Question: I'd like to produce a 'bar chart' that highlights different categories - I use 'geom_col' with a facet for each of the countries.
The issue is that the coloured version does not align with the ''greyed'' version of the specific country; instead it's always at the bottom of chart.

Produced with this code:
'''
# Steel production data
steel <- tribble(
~country, ~"2016", ~"2017", ~"2018", ~"2019",
"China", 828.4, 853.7, 863.9, 988.2,
"Japan", 104.9, 104.7, 104.2, 99.6,
"India", 95.0, 101.5, 107.8, 111.5,
"USA", 80.2, 81.6, 84.2, 88.2,
"Other", 564.8, 577.7, 587.8, 549.9
)
# Pivot the data and turn country into factors
steel_long <- tidyr::pivot_longer(steel, -country, names_to = "year", values_to = "production")
names(steel_long) <- tolower(names(steel_long))
steel_long$country <- as.factor(steel_long$country)
steel_long$country <- forcats::fct_relevel(steel_long$country, "Other", after = Inf) # Always put RotW last
steel_long$country2 <- steel_long$country # Add second country to add the grey lines on the mini charts
steel_long$year <- lubridate::make_date(year = steel_long$year, 12, 31)
# Graph - Column
ggplot() +
geom_col(data = steel_long[, 2:4],
mapping = aes(x = year, y = production, group = country2), colour = "white", fill = "grey", lwd = 1) +
geom_col(data = steel_long, mapping = aes(x = year, y = production, fill = country), lwd = 1.1) +
facet_wrap(~country) +
labs(title = "Global steel production (Source: World Steel Association)", x = "", y = "Million metric tons") +
guides(fill = "none") +
theme_minimal()
'''
Is it possible to colour the specific area of the column that is related to the country?
Thank you
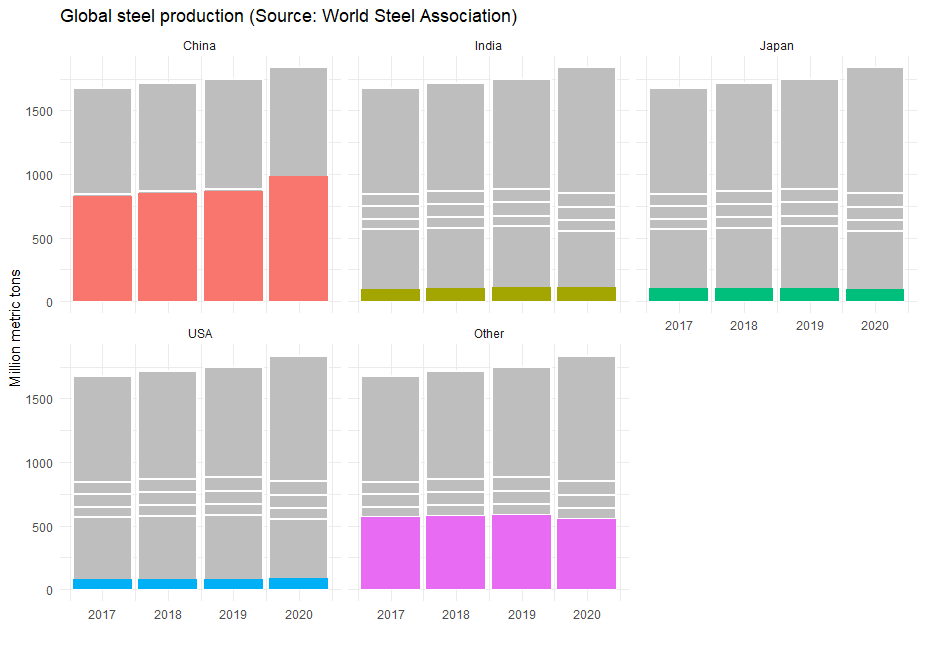
Answer: Try this. The basic idea is to replicate the dataset according to the number of countries. When facetting the dataset is split according to the facet var. By replicating the dataset we ensure that the column plot in each facet is made up of the whole dataset. The only difference between the single datasets is the 'country_fill' column which is used to set a color for the country to highlight while setting the fill color to grey for all others. To set the fill colors in the plot I use 'scale_fill_identity'.
'''
library(tidyverse)
# Steel production data
steel <- tribble(
~country, ~"2016", ~"2017", ~"2018", ~"2019",
"China", 828.4, 853.7, 863.9, 988.2,
"Japan", 104.9, 104.7, 104.2, 99.6,
"India", 95.0, 101.5, 107.8, 111.5,
"USA", 80.2, 81.6, 84.2, 88.2,
"Other", 564.8, 577.7, 587.8, 549.9
)
# Pivot the data and turn country into factors
steel_long <- tidyr::pivot_longer(steel, -country, names_to = "year", values_to = "production")
names(steel_long) <- tolower(names(steel_long))
steel_long$country <- as.factor(steel_long$country)
steel_long$country <- forcats::fct_relevel(steel_long$country, "Other", after = Inf) # Always put RotW last
steel_long$country2 <- steel_long$country # Add second country to add the grey lines on the mini charts
steel_long$year <- lubridate::make_date(year = steel_long$year, 12, 31)
# Colors
colors <- scales::hue_pal()(5) %>%
setNames(unique(steel_long$country)) %>%
tibble::enframe(name = "country3", value = "country_fill")
# Replicate dataframe
steel_long_rep <- purrr::map(unique(steel_long$country), ~ steel_long) %>%
setNames(unique(steel_long$country)) %>%
bind_rows(.id = "country3") %>%
# Join colors
left_join(colors) %>%
# Set fill for non-facet countries to grey
mutate(country_fill = ifelse(country != country3, "grey", country_fill))
#> Joining, by = "country3"
steel_long_rep$country3 <- forcats::fct_relevel(steel_long_rep$country3, "Other", after = Inf)
# Graph - Column
ggplot() +
geom_col(data = steel_long_rep, mapping = aes(x = year, y = production, group = country, fill = country_fill), colour = "white", lwd = 1) +
scale_fill_identity() +
facet_wrap(~country3) +
labs(title = "Global steel production (Source: World Steel Association)", x = "", y = "Million metric tons") +
guides(fill = "none") +
theme_minimal()
'''

<URL>